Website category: auto
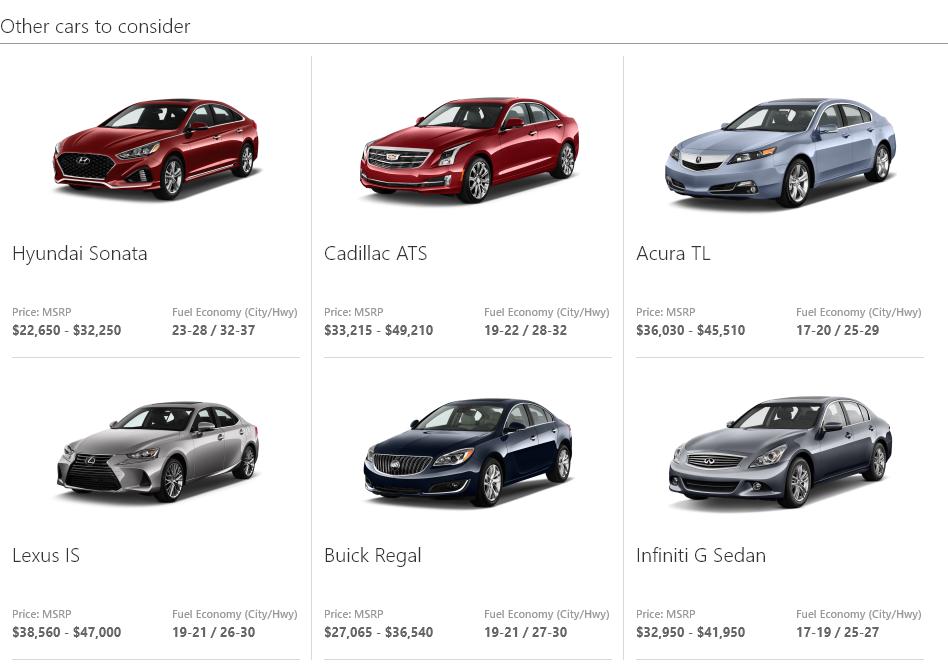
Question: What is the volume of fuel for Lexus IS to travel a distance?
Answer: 19-21 / 26-30

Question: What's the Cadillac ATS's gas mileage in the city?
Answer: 19-22

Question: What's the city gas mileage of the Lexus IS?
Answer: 19-21

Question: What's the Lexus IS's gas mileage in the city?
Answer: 19-21

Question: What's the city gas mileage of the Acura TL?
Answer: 17-20

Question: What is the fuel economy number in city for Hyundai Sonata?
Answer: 23-28

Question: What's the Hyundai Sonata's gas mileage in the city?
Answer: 23-28

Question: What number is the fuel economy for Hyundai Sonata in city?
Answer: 23-28

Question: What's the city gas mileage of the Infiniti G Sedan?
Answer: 17-19

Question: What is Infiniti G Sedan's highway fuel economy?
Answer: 25-27

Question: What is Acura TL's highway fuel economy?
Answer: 25-29

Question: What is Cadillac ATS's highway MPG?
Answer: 28-32

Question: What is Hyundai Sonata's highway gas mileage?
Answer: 32-37

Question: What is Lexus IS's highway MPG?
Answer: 26-30

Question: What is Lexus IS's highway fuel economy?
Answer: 26-30

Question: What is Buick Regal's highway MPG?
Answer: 27-30

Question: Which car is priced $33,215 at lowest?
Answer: Cadillac ATS

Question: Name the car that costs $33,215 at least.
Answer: Cadillac ATS

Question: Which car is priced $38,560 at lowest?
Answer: Lexus IS

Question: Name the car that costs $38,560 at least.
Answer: Lexus IS

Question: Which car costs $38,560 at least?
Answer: Lexus IS

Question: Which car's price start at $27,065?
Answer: Buick Regal

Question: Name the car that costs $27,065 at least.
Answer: Buick Regal

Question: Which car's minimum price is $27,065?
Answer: Buick Regal

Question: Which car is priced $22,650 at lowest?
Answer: Hyundai Sonata

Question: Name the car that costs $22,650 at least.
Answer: Hyundai Sonata

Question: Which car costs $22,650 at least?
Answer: Hyundai Sonata

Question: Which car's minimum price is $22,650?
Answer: Hyundai Sonata

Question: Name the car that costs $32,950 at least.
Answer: Infiniti G Sedan

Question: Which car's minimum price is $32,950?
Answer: Infiniti G Sedan

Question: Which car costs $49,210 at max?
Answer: Cadillac ATS

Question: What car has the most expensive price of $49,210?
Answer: Cadillac ATS

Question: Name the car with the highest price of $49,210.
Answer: Cadillac ATS

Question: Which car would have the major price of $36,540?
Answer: Buick Regal

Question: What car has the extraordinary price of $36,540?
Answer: Buick Regal

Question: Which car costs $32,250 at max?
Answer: Hyundai Sonata

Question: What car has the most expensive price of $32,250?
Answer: Hyundai Sonata

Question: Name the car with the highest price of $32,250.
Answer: Hyundai Sonata

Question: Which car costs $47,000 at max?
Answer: Lexus IS

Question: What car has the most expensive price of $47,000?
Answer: Lexus IS

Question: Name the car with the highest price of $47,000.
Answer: Lexus IS

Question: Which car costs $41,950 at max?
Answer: Infiniti G Sedan

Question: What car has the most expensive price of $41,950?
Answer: Infiniti G Sedan

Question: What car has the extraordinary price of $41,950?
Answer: Infiniti G Sedan

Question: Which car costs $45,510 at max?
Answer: Acura TL

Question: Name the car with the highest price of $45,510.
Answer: Acura TL

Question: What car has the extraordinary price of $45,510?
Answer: Acura TL

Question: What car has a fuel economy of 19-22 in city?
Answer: Cadillac ATS

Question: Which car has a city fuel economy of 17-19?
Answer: Infiniti G Sedan

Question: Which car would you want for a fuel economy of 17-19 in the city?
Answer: Infiniti G Sedan

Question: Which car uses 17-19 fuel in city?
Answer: Infiniti G Sedan

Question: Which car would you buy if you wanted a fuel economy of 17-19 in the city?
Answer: Infiniti G Sedan

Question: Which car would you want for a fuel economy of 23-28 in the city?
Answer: Hyundai Sonata

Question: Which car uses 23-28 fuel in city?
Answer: Hyundai Sonata

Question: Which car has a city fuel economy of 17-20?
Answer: Acura TL

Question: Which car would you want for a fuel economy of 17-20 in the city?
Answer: Acura TL

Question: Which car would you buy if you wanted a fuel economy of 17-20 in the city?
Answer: Acura TL

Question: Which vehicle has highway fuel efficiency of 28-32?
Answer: Cadillac ATS

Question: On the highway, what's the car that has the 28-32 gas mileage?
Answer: Cadillac ATS

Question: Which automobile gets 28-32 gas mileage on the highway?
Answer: Cadillac ATS

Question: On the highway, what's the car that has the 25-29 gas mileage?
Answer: Acura TL

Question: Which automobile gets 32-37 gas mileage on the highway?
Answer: Hyundai Sonata

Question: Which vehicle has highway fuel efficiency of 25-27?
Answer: Infiniti G Sedan

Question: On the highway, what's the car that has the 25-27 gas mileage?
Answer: Infiniti G Sedan